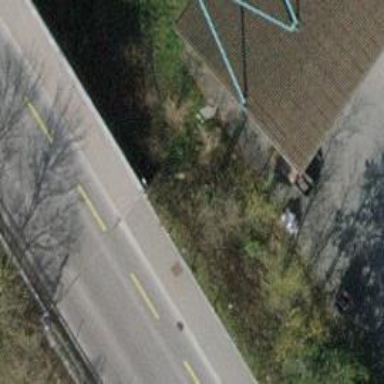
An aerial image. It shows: Sidewalk on asphalt footway bridge.